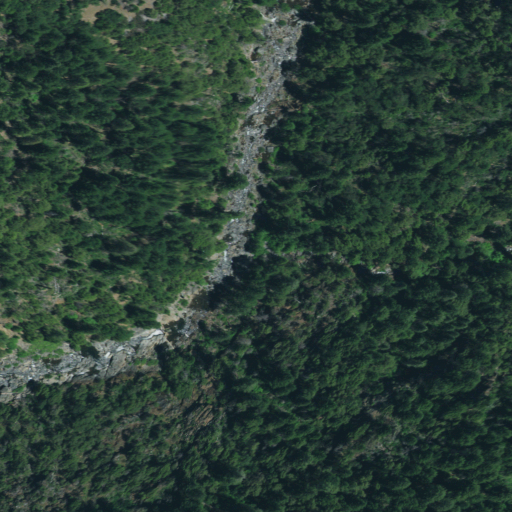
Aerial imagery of valley in California named Round Tent Canyon containing evergreen forest, shrub, and grassland